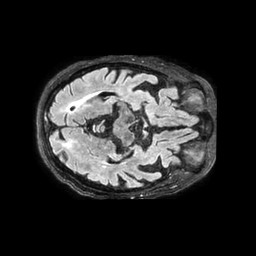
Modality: FLAIR
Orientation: axial
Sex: female
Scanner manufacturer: philips
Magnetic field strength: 3 T
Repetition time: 4.8 s
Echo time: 0.34 s